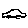
Label: car